Question: Without that class ( datepicker ), google chrome has shown datepicker widget, but not in firefox.
So i add that class ,its scripts and style.
This work fine on firefox, but two datepickers widget appear on google chrome and thats jquery's datepicker widget can't use as date form input..
Here is a part of my code:
'''
<div class="form-group">
<label class="control-label col-sm-2">Tanggal lahir :</label>
<div class="col-sm-10">
<input type="date" class="form-control datepicker" name="tglLahir">
</div>
</div>
<link rel="stylesheet" type="text/css" href="../js/jquery-ui.css">
<script type="text/javascript" src="../js/external/jquery/jquery.js"></script>
<script type="text/javascript" src="../js/jquery-ui.js"></script>
<script type="text/javascript">
$( ".datepicker" ).datepicker();
</script>
</div>
'''
Screenshot :

Sorry for bad english
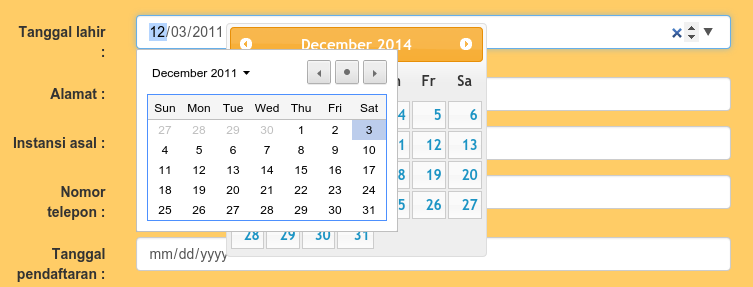
Answer: Change 'type="date"' to 'type="text"'.
This is because chrome automatically recognizes 'type="date"' and automatically provides a native date picker for you.
You could do that or remove the datepicker code, in which case you would be left with '<input type="date">' and in firefox, which doesn't support the native date picker, you would not see anything.